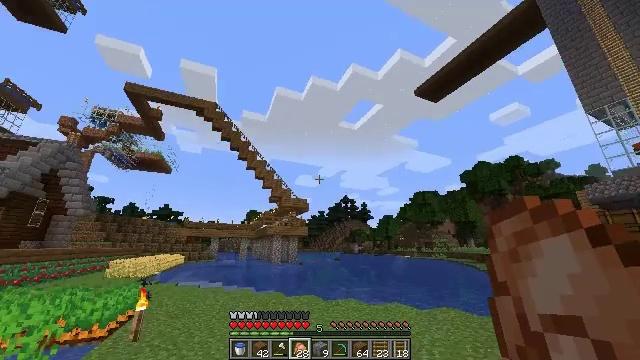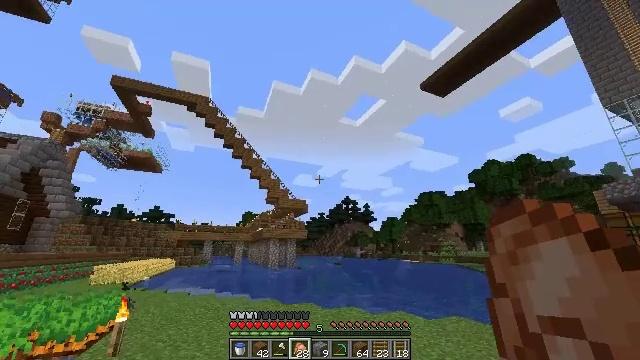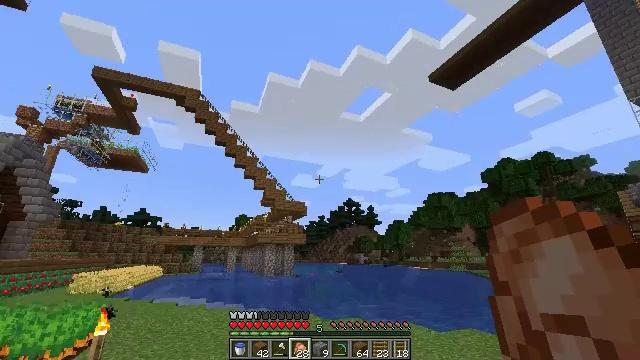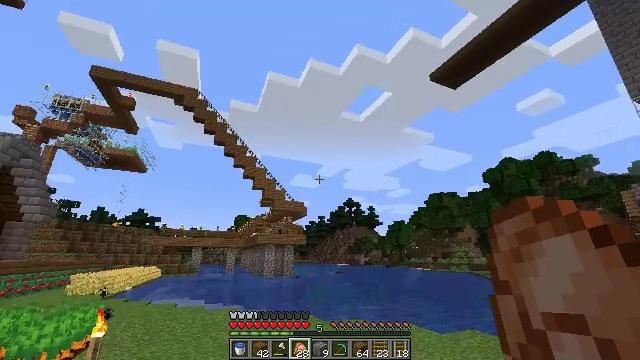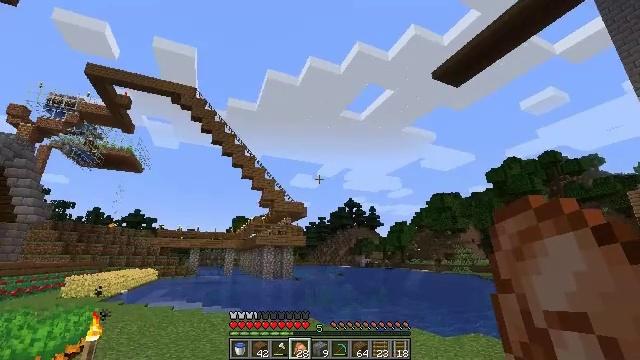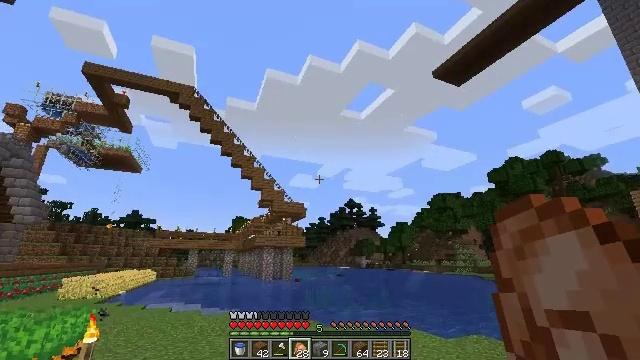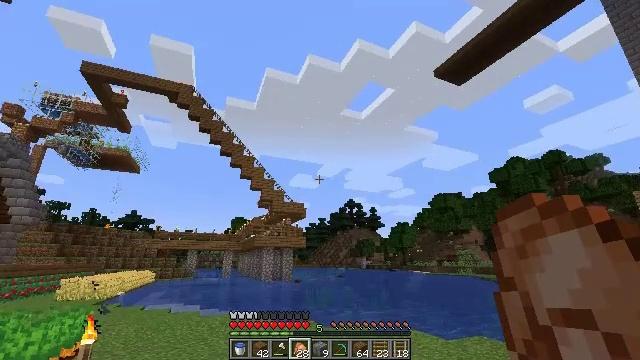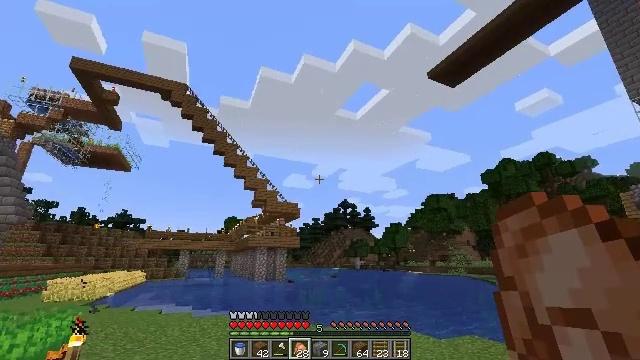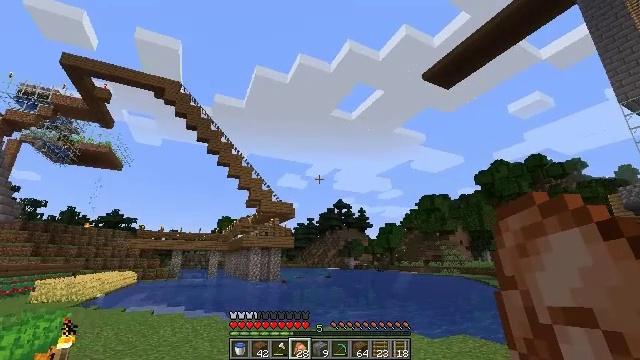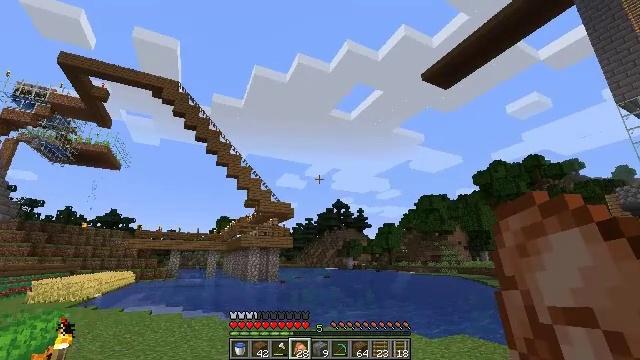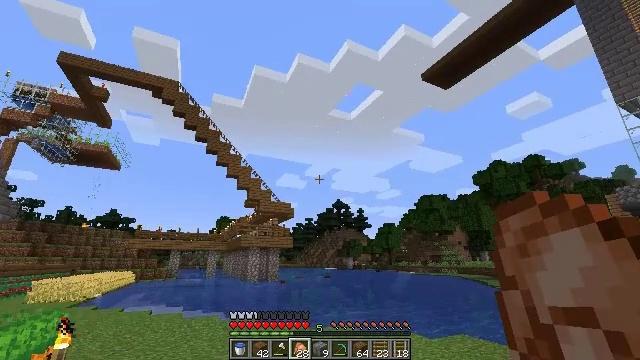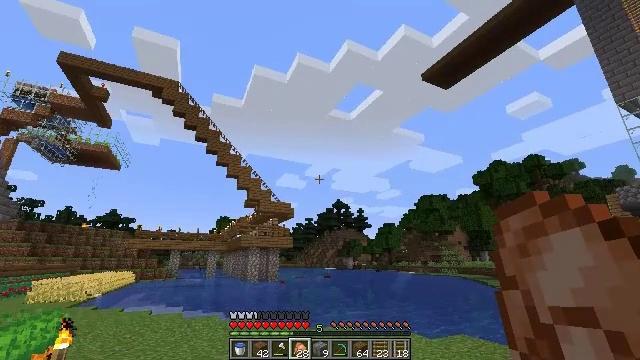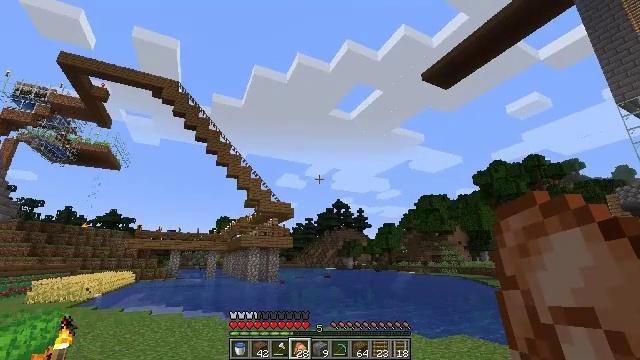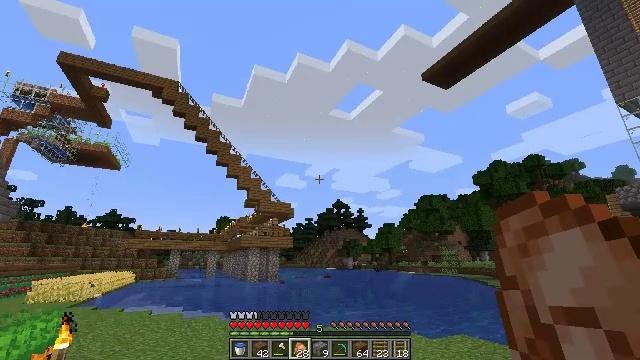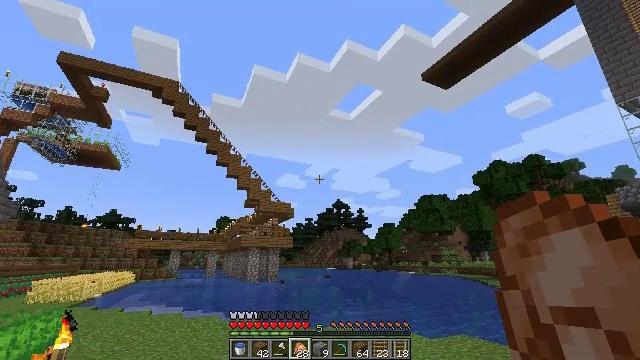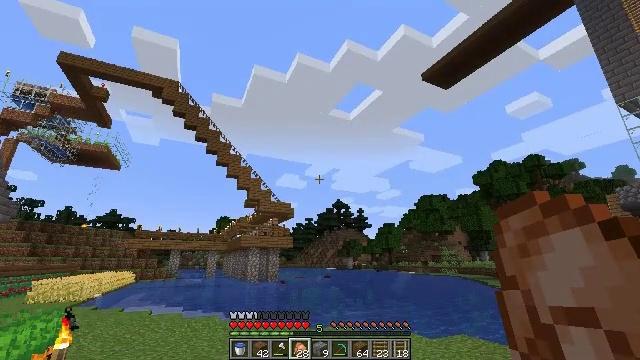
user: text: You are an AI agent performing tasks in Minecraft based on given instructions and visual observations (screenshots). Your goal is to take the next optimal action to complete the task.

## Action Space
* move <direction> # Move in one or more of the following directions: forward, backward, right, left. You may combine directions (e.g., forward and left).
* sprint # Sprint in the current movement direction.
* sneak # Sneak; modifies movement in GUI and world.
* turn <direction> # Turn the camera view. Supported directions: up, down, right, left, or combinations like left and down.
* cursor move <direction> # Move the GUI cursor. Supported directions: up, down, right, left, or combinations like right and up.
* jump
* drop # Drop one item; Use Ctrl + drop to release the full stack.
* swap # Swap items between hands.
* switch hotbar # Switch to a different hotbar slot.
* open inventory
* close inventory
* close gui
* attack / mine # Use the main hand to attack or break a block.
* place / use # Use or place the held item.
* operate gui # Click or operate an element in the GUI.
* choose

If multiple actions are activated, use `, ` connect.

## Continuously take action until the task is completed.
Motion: motion action
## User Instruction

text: Take down the purple bed.
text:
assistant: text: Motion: no_op
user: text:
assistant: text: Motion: no_op
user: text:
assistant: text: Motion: no_op
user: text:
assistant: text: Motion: no_op
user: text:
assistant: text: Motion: no_op
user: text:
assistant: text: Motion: no_op
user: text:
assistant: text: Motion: turn right
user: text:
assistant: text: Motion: turn right
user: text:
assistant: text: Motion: no_op
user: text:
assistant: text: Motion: no_op
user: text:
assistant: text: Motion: no_op
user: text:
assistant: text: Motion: no_op
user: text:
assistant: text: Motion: no_op
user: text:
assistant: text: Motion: no_op
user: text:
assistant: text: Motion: no_op
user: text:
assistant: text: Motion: no_op
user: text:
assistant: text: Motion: no_op
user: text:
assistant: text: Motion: no_op
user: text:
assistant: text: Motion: no_op
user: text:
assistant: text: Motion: no_op
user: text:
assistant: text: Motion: no_op
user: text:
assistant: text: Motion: no_op
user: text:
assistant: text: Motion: no_op
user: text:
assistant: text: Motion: no_op
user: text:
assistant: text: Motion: no_op
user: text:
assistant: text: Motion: turn left and down
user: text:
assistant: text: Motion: turn left and down
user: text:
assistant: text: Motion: turn left and down
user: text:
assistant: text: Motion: turn left
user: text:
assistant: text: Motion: turn left